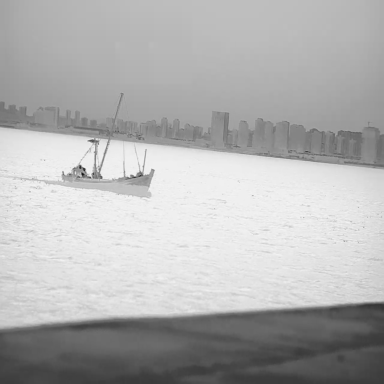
There are two bulk_carriers in the infrared image.